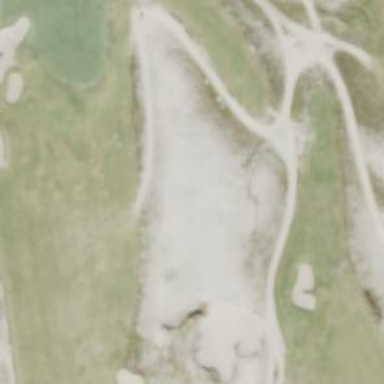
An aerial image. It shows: Golf bunker filled with sandy terrain.